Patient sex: M
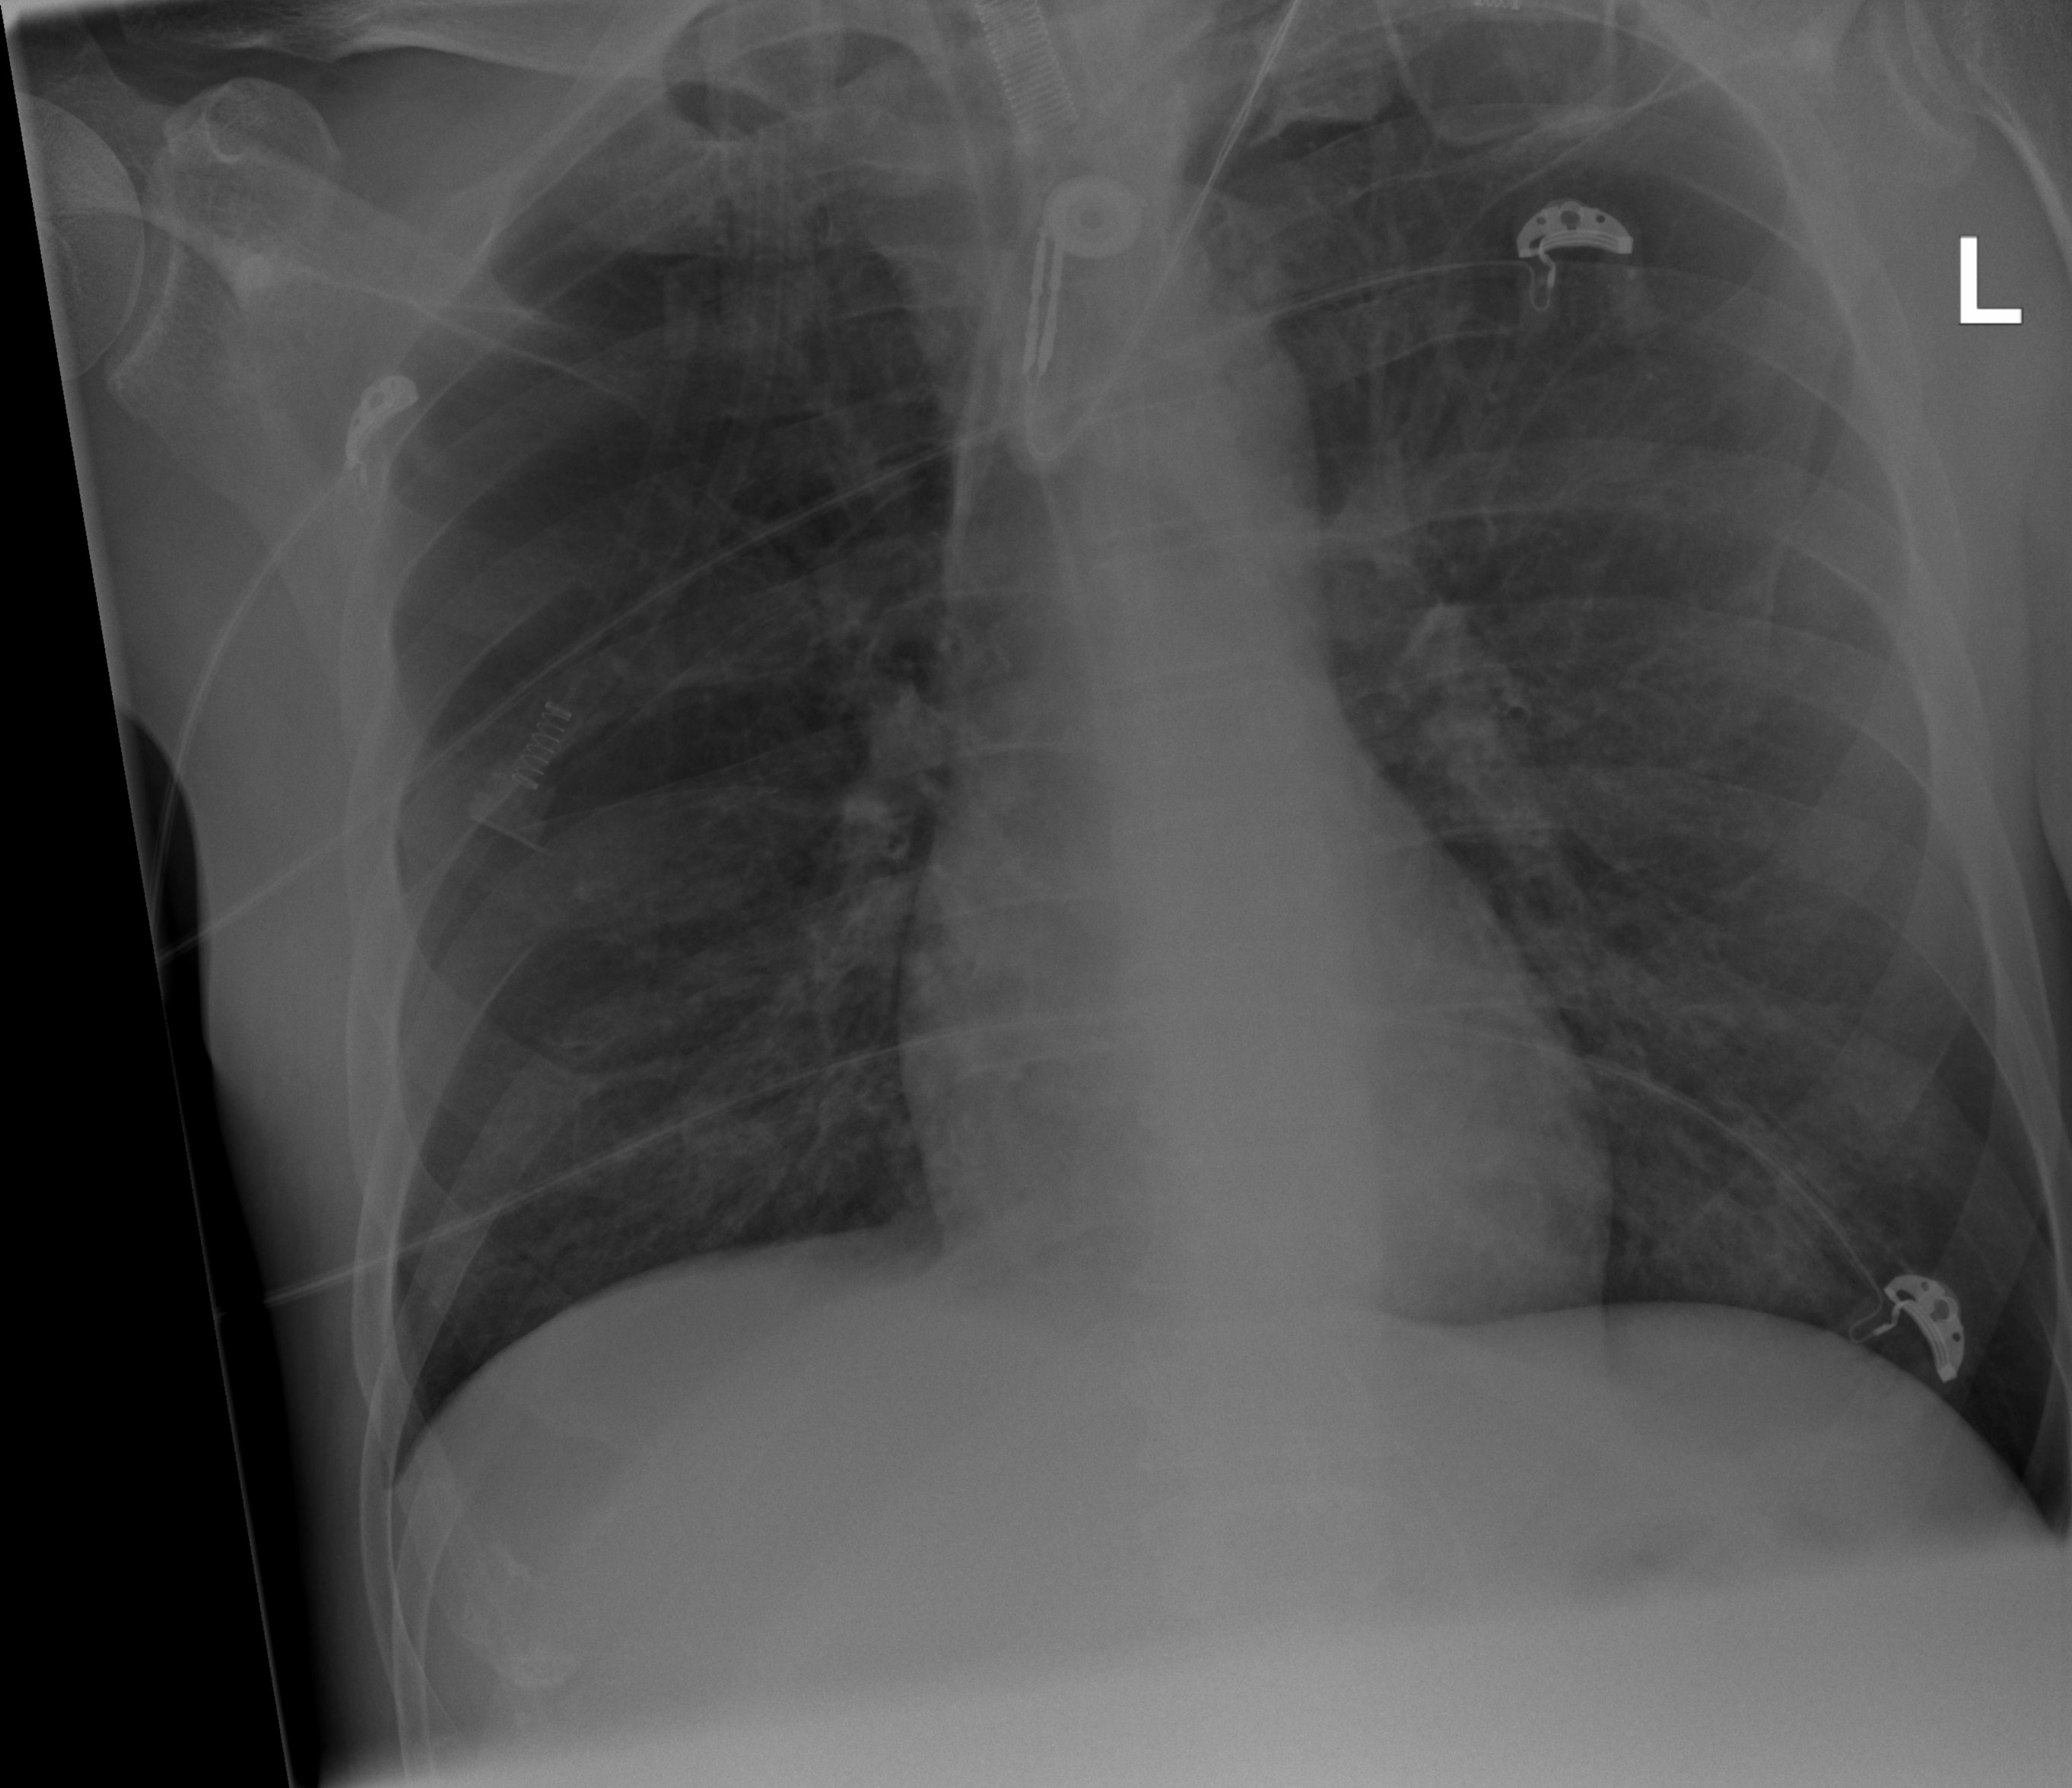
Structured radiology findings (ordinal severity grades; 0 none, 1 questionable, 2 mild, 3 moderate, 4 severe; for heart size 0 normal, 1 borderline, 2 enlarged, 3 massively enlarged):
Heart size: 0
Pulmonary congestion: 0
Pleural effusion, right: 0
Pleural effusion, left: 0
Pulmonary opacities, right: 1
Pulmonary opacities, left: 2
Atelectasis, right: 0
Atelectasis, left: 0